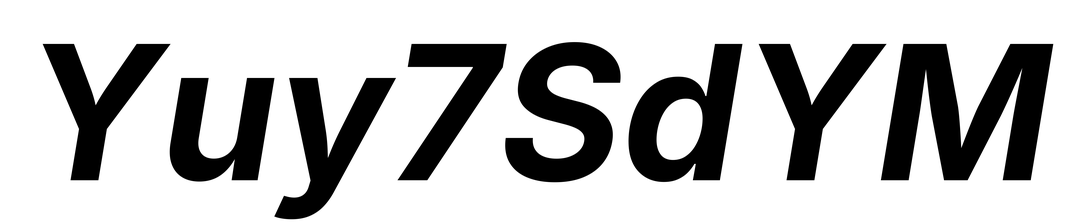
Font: Inter-Italic_Bold_Italic